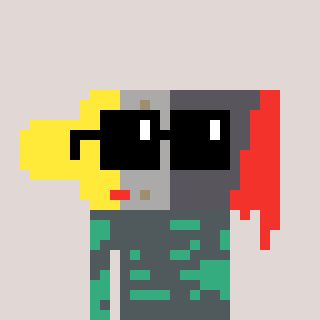
a pixel art character with square black sunglasses, a paintbrush-shaped head and a teal-colored body on a warm background